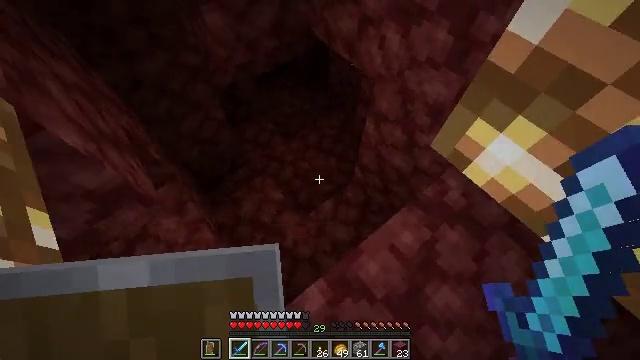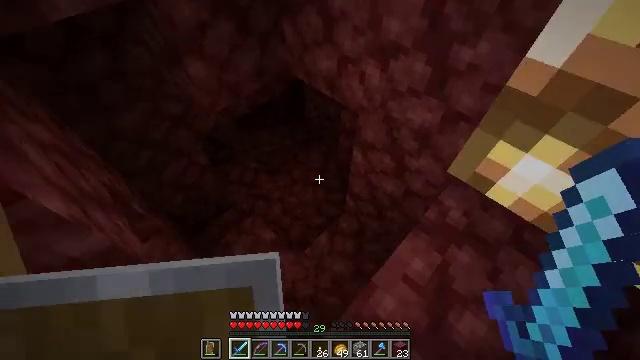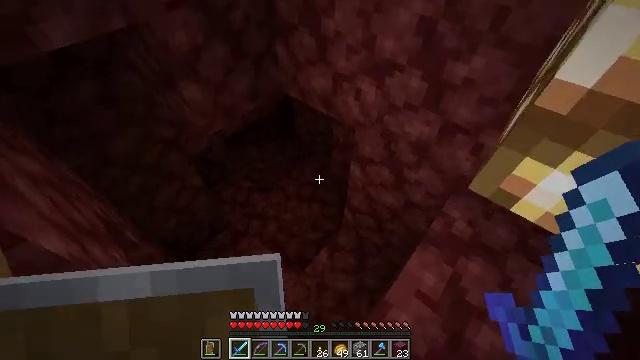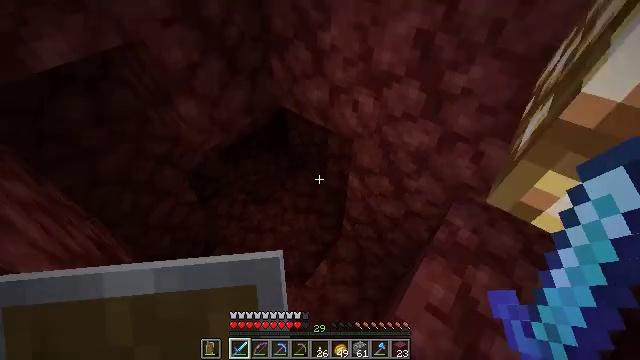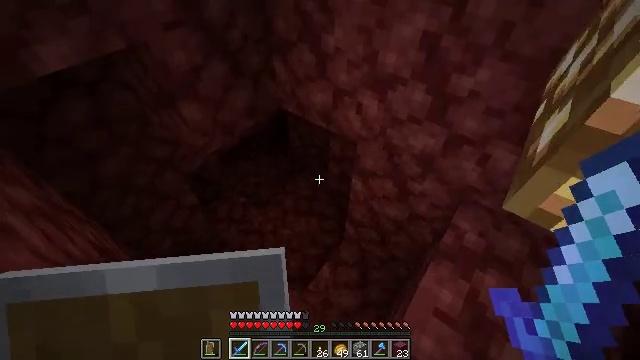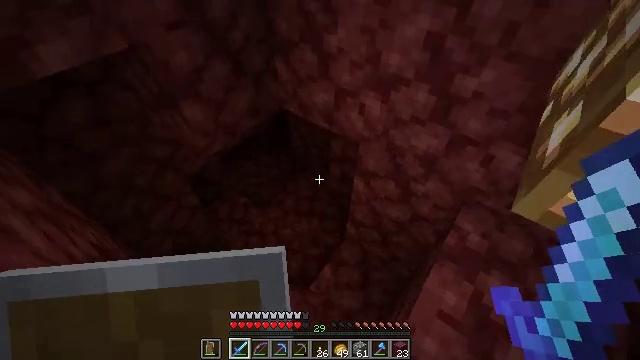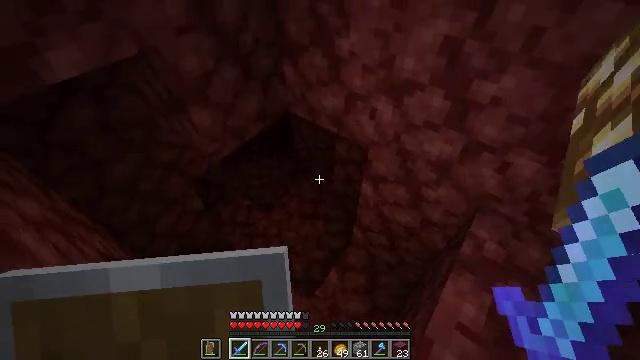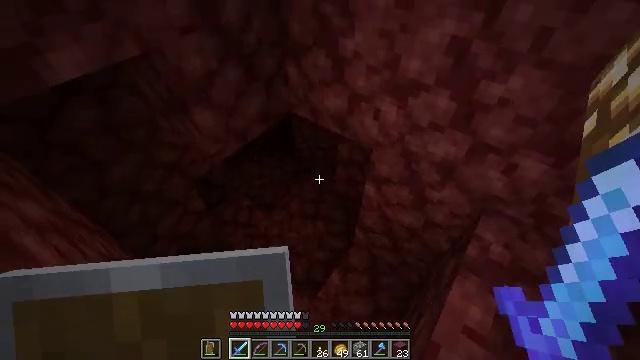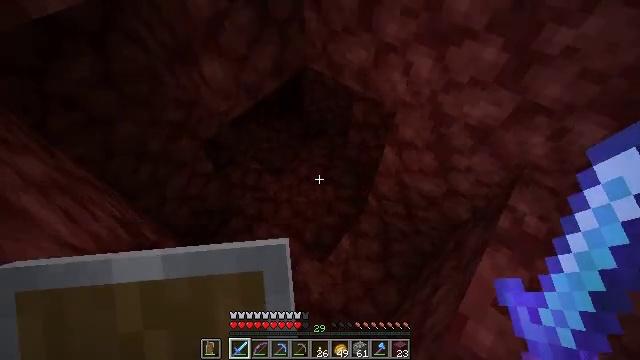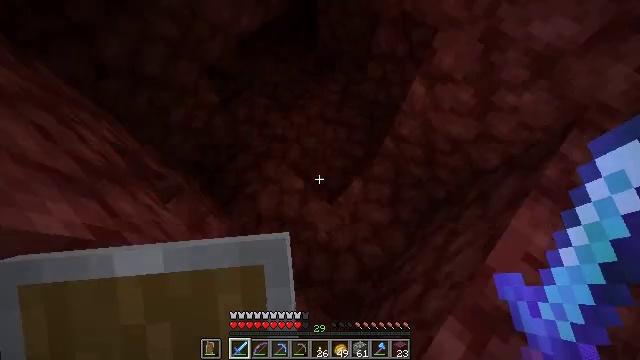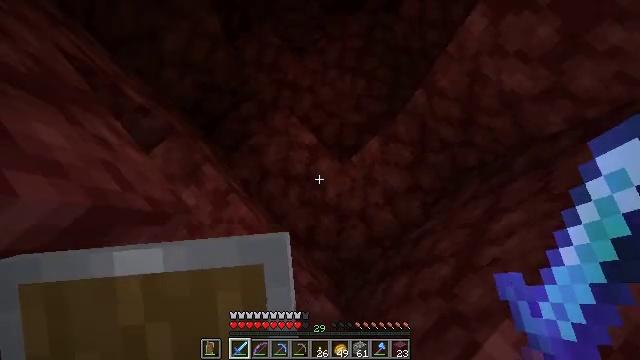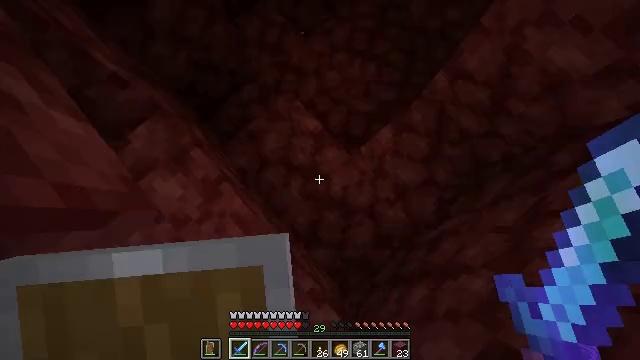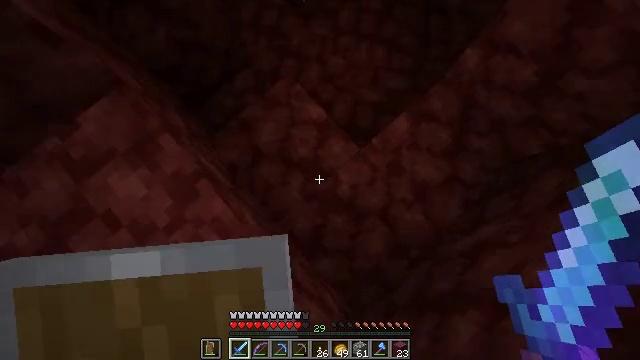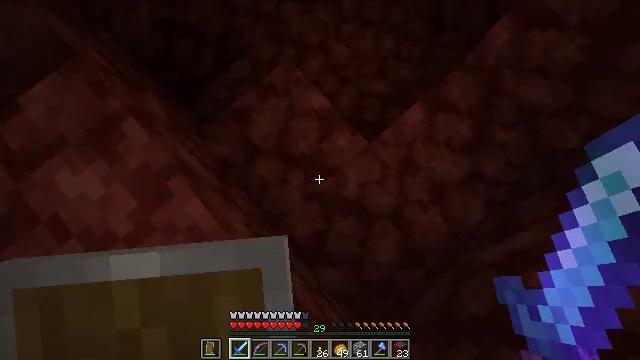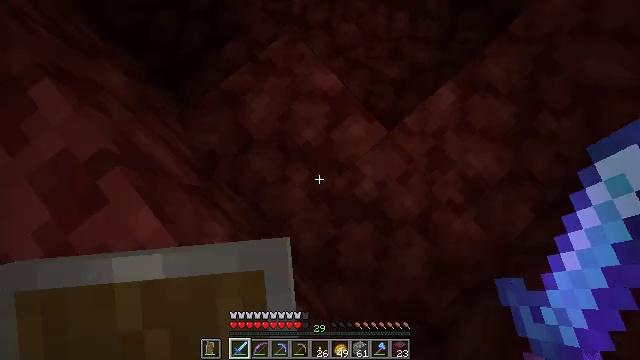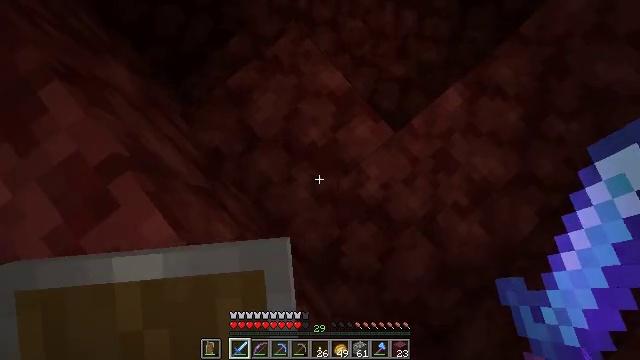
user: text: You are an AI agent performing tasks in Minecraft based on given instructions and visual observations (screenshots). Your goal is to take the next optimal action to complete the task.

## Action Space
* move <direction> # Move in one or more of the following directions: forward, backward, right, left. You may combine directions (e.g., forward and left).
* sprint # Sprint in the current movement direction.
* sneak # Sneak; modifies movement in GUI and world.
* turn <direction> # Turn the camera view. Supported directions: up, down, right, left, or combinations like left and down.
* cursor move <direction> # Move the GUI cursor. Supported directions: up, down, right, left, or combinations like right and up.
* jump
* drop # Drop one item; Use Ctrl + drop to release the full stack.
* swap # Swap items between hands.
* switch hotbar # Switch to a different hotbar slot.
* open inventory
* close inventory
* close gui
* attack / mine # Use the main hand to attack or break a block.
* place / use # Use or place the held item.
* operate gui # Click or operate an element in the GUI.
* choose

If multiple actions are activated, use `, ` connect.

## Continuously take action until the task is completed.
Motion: motion action
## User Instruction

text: Mine the glowstone in the Nether.
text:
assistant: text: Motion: move left, turn right and up
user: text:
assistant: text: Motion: move back and move left, turn right and up
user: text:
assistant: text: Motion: move back and move left, turn right and up
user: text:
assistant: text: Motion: move back and move left
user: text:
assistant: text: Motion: move back and move left
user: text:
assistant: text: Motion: move left
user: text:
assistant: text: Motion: move left
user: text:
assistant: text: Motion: move left, turn left and down
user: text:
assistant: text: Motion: turn left and down
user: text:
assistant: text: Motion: turn left and down
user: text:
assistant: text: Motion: turn left and down
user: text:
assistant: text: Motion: no_op
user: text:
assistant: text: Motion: no_op
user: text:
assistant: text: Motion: no_op
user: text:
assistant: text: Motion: turn left and down
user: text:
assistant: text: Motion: turn left
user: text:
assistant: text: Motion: turn left and up
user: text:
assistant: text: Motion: turn right and up
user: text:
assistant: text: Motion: turn right and up
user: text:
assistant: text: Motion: turn right and up
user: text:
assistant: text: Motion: move forward and move left, turn right and up
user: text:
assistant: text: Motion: move forward and move left
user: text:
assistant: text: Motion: move forward and move left, turn right
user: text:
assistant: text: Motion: move forward and move left, turn right and down
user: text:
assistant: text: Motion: move forward and move left, turn right
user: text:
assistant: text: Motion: turn right
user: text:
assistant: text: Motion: turn right and up
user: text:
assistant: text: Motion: turn right and up
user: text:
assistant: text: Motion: turn right and up
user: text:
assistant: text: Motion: no_op